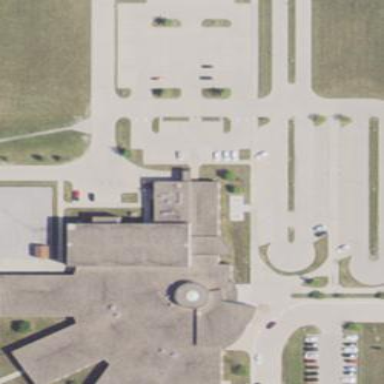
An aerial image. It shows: School building.